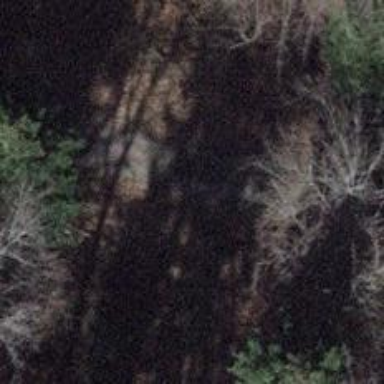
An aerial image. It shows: Compacted grade3 track used for forestry vehicles.